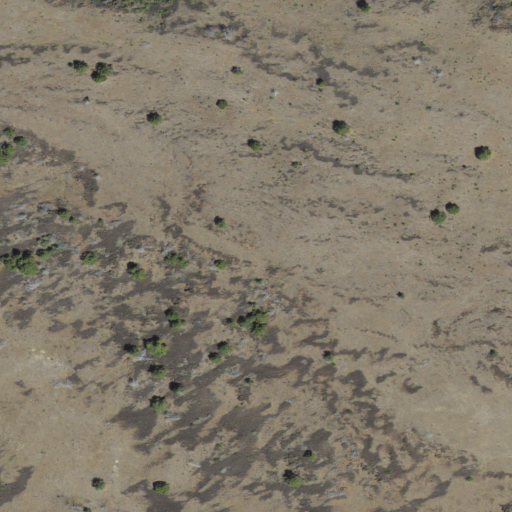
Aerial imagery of ridge(s) in Oregon named Stemler Ridge containing grassland and shrub